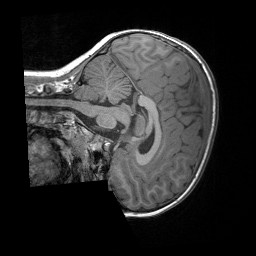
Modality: T1w
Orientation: sagittal
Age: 8
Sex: male
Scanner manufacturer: siemens
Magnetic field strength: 3 T
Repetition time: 1.65 s
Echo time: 0.00203 s